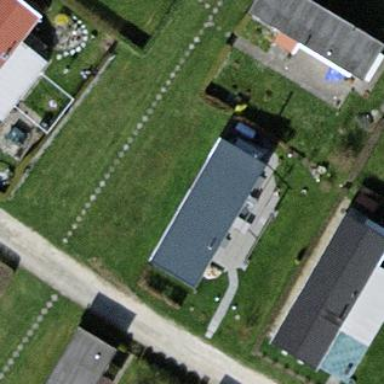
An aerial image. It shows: Static caravan building.